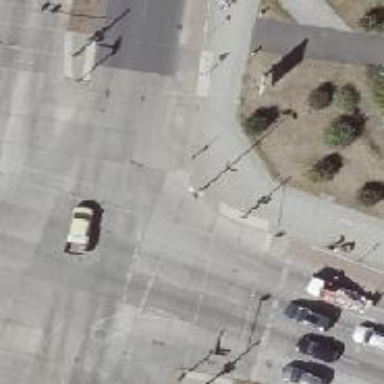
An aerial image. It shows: Concrete cycleway with traffic signals at crossing.